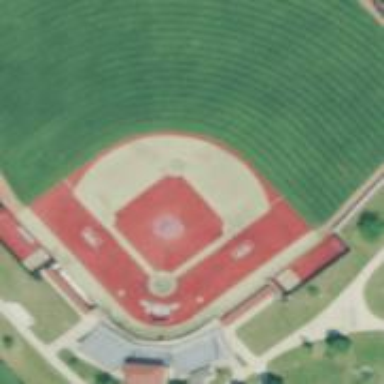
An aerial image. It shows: Baseball stadium for leisure land sports.